Question: The following code is correct when compiled, but when run it says: ConnectException
the error image:

'''
import java.net.*;
import java.io.*;
class TcpChat
{
public static void main(String[] args) throws Exception
{
Socket s = new Socket("Ip",20000);
ServerSocket ss = new ServerSocket(20000);
new Thread(new TcpClient(s)).start();
new Thread(new TcpServer(ss)).start();
}
}
class TcpClient implements Runnable
{
Socket s;
TcpClient(Socket s)
{
this.s = s;
}
public void run()
{
try
{
OutputStream out = s.getOutputStream();
out.write("hello javaserver".getBytes());
s.close();
}
catch (Exception e)
{
}
}
}
class TcpServer implements Runnable
{
ServerSocket ss;
TcpServer(ServerSocket ss)
{
this.ss = ss;
}
public void run()
{
try
{
Socket s = ss.accept();
InputStream in = s.getInputStream();
byte[] buf =new byte[1024];
int length =in.read(buf);
String ip =s.getInetAddress().getHostAddress();
String data = new String(buf,0,length);
System.out.println(ip+":::"+data);
s.close();
ss.close();
}
catch (Exception e)
{
}
}
}
'''
---
Additionally, there is no error about the IP address I use, in my PC I use my own IP.
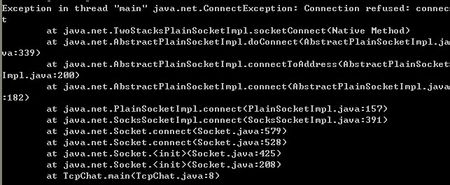
Answer: You didn't post your whole code, so it's hard to check, but it seems like you try to connect to a port (i.e. open the client socket) you actually open the server socket. That won't work, of course, since there's nothing listening at that port yet (thus: connection refused).